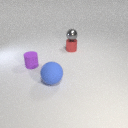
small purple rubber cylinder in front of small red metal cylinder